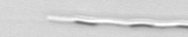
Label: Leptocylindrus